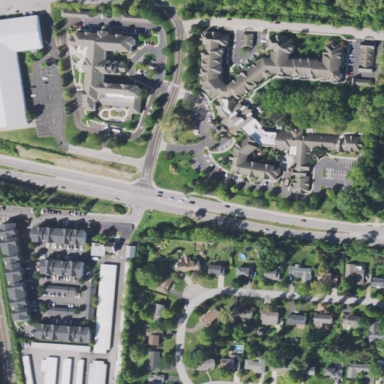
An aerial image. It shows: Nursing home building.